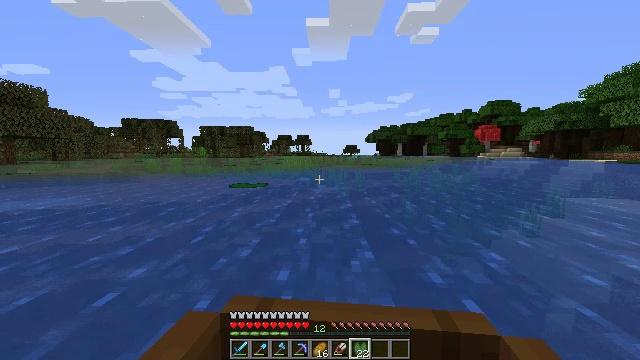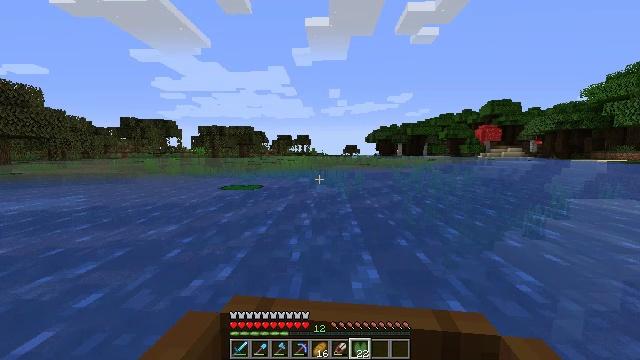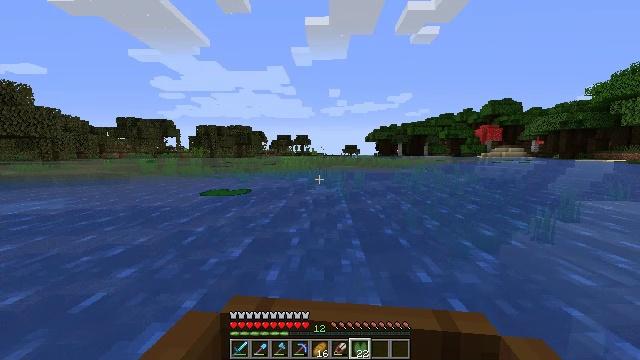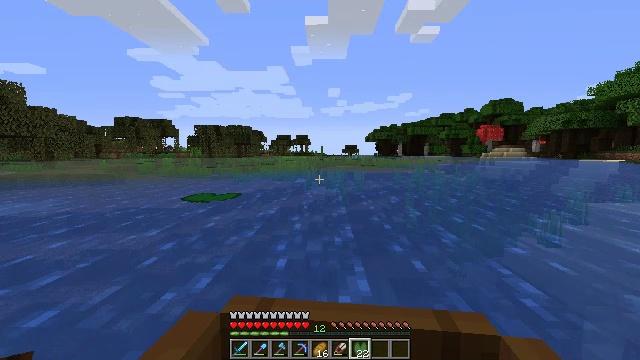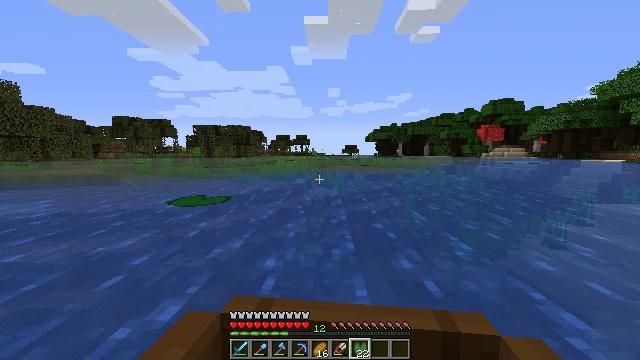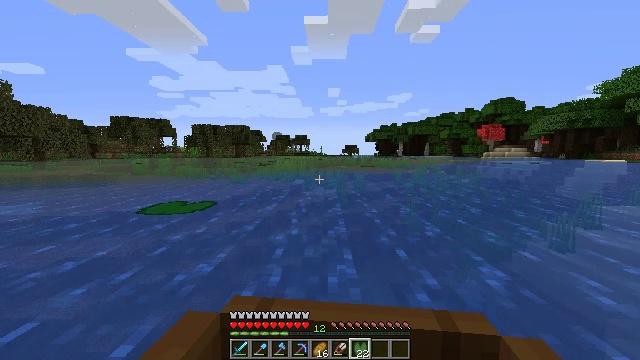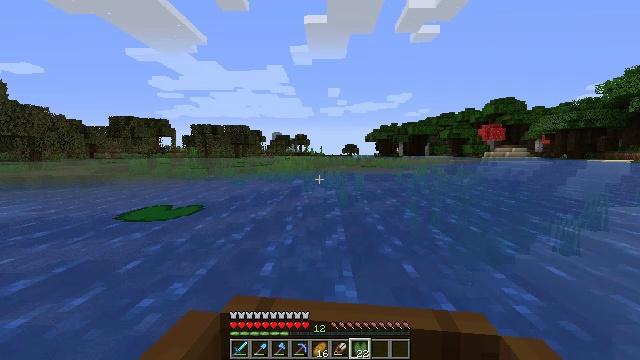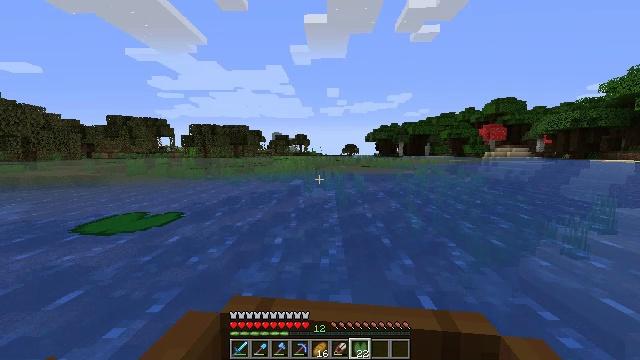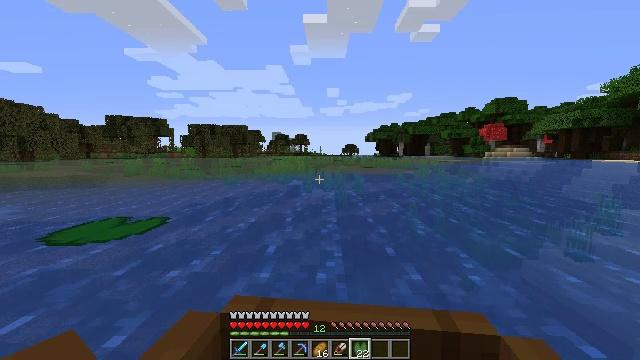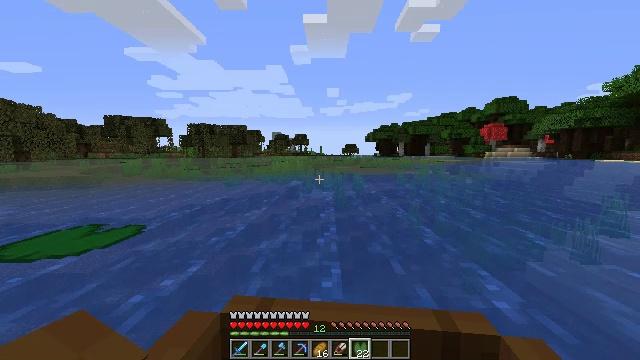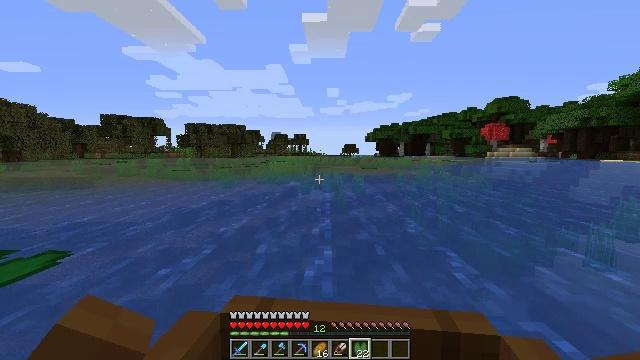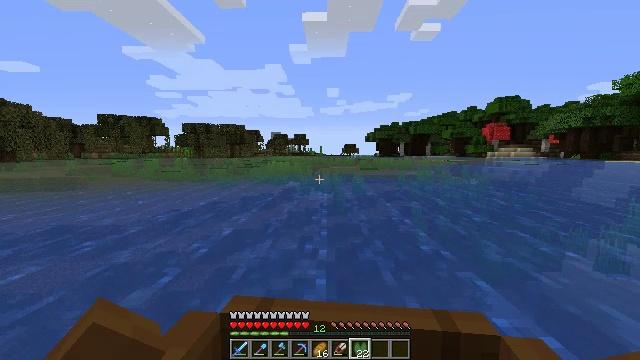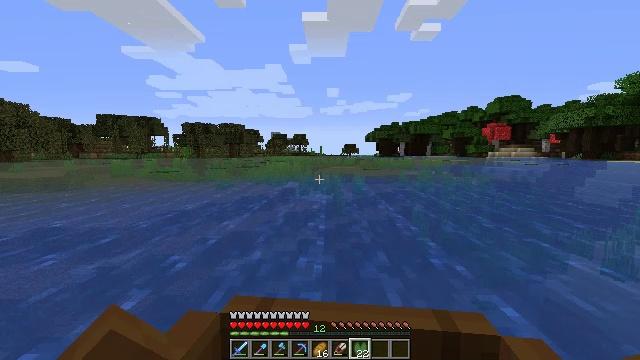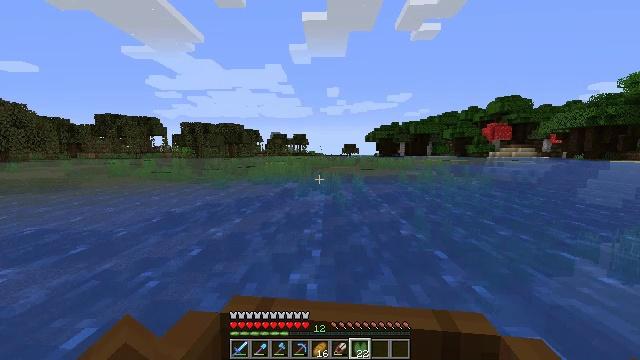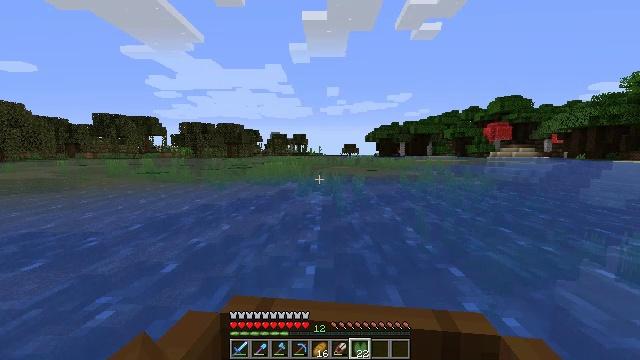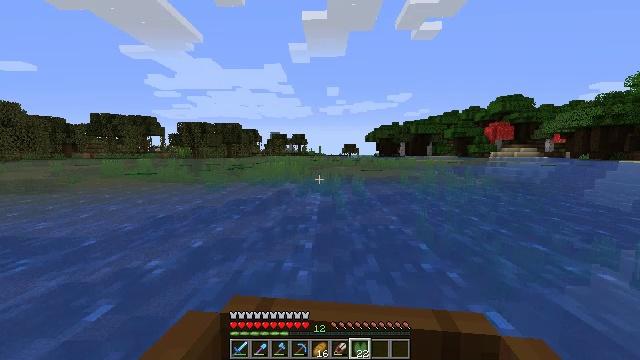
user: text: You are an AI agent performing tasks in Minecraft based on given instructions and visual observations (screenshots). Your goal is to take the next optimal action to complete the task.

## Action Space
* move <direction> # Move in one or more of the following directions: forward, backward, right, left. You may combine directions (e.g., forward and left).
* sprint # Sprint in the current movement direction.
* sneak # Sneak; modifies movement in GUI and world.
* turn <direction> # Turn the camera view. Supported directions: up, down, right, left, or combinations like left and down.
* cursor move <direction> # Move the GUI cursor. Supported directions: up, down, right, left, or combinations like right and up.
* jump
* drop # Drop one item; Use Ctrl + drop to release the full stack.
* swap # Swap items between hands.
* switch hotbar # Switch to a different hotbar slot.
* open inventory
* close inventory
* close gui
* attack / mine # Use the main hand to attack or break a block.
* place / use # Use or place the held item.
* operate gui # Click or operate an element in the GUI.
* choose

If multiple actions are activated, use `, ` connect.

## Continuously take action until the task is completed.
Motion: motion action
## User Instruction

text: Collect seagrass by hand or tool.
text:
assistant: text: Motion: move forward
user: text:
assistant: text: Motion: move forward
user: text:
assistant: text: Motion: move forward
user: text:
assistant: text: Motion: move forward
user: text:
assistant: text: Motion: move forward
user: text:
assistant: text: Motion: move forward
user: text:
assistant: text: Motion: move forward
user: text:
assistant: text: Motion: move forward
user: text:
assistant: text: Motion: move forward
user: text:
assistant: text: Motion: move forward
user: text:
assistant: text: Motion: move forward
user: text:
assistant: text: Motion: move forward
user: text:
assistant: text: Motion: move forward
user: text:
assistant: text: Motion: move forward
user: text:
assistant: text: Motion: move forward
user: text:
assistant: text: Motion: move forward
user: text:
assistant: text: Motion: move forward
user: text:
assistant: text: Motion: move forward
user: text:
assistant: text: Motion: move forward
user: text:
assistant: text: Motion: move forward
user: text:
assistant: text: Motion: move forward
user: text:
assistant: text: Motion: move forward
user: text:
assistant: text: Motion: move forward
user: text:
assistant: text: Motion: move forward
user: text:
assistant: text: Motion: move forward
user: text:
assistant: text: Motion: move forward
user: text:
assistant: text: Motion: move forward
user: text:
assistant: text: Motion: move forward
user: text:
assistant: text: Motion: move forward
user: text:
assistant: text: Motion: move forward